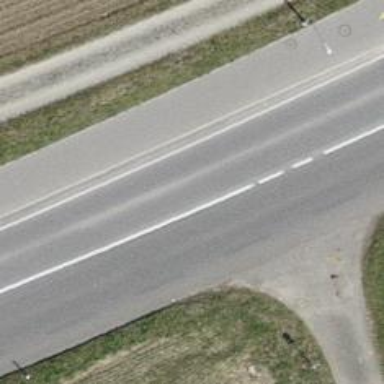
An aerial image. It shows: Secondary road with dedicated lane for cyclists.